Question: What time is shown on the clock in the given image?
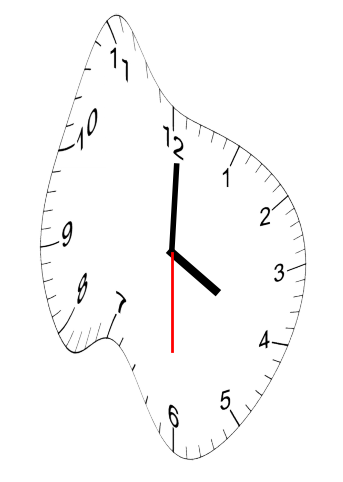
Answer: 04:00:30